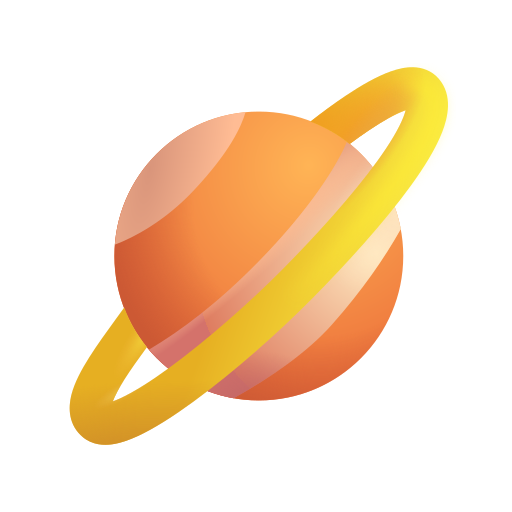
ringed planet color